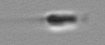
Label: flagellate_morphotype3